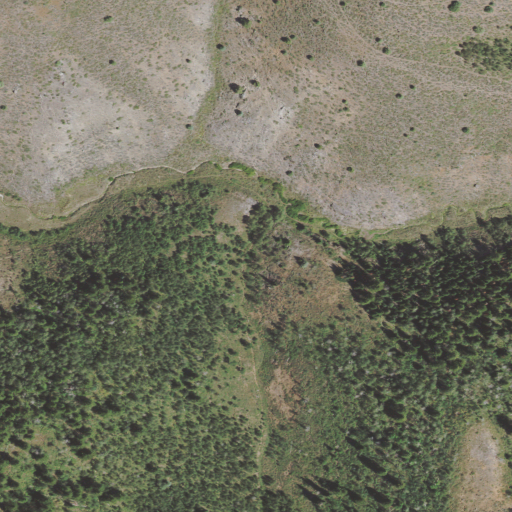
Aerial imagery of valley in Utah named Trail Hollow containing shrub, deciduous forest, and evergreen forest